Field crop: maize
Growth stage: 2
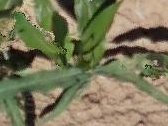
Species: maize